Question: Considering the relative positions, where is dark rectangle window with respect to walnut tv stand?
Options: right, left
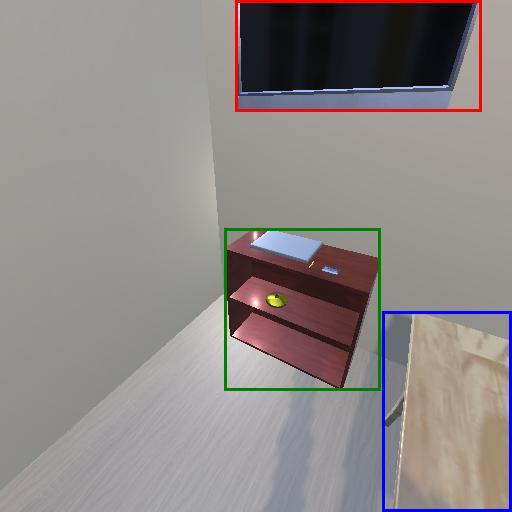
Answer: right